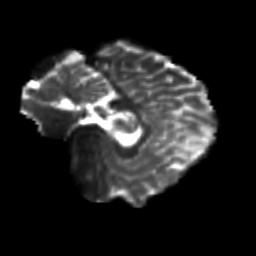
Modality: T2w
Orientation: sagittal
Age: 25
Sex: female
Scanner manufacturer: siemens
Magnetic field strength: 3 T
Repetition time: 3.5 s
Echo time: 0.125 s